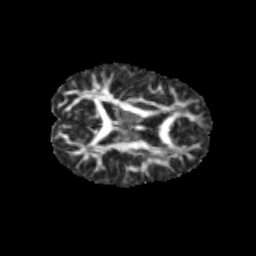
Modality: FA
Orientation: axial
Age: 9
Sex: male
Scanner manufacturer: siemens
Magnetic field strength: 3 T
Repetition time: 3.8 s
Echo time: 0.07 s